Question: I have codes that allow me to perform a fairly complicated task (for me at least):
'''
import csv
import os.path
#open files + readlines
with open("C:/Users/Ivan Wong/Desktop/Placement/Lists of targets/Mouse/UCSC to Ensembl.csv", "r") as f:
reader = csv.reader(f, delimiter = ',')
#find files with the name in 1st row
for row in reader:
graph_filename = os.path.join("C:/Python27/Scripts/My scripts/Top targets",row[0]+"_nt_counts.txt.png")
if os.path.exists(graph_filename):
y = row[0]+'_nt_counts.txt'
r = open('C:/Users/Ivan Wong/Desktop/Placement/fp_mesc_nochx/'+y, 'r')
k = r.readlines()
r.close
del k[:1]
k = map(lambda s: s.strip(), k)
interger = map(int, k)
import itertools
#adding the numbers for every 3 rows
def grouper(n, iterable, fillvalue=None):
"grouper(3, 'ABCDEFG', 'x') --> ABC DEF Gxx"
args = [iter(iterable)] * n
return itertools.izip_longest(*args, fillvalue=fillvalue)
result = map(sum, grouper(3, interger, 0))
e = row[0]
print e
cDNA = open('C:/Users/Ivan Wong/Desktop/Placement/Downloaded seq/Mouse/MOUSE_mRNAs.txt', 'r')
seq = cDNA.readlines()
# get all lines that have a gene name
lineNum = 0;
lineGenes = []
for line in seq:
lineNum = lineNum +1
if '>' in line:
lineGenes.append(str(lineNum))
if '>'+e in line:
lineBegin = lineNum
cDNA.close
# which gene is this
index1 = lineGenes.index(str(lineBegin))
lineEnd = lineGenes[index1+1]
# linebegin and lineEnd now give you, where to look for your sequence, all that
# you have to do is to read the lines between lineBegin and lineEnd in the file
# and make it into a single string.
lineEnd = lineGenes[index1+1]
Lastline = int(lineEnd) -1
# in your code you have already made a list with all the lines (q), first delete
#
and other symbols, then combine all lines into a big string of nucleotides (like this)
qq = seq[lineBegin:Lastline]
qq = map(lambda s: s.strip(), qq)
string = ''
for i in range(len(qq)):
string = string + qq[i]
# now you want to get a list of triplets, again you can use the for loop:
# first get the length of the string
lenString = len(string);
# this is your list codons
listCodon = []
for i in range(0,lenString/3):
listCodon.append(string[0+i*3:3+i*3])
proper_result = '
'.join('%s, %s' % (nr, codon) for nr, codon in zip(result, listCodon))
with open(e+'.csv','wb') as outfile:
outfile.writelines(proper_result)
'''
These codes read a file from a .csv, identifying from a folder with files having the same name, if they exist then it goes on to process some data and write them into a .csv
with them, my outfiles now looks like this
It looks completely fine but with one problem, I know from my data (I checked it in different ways) that the 2nd columns should be longer than what I have got. I think it is because the codes are writing the files when BOTH result(the number) and listCodon(the letters) are existed, therefore I am missing something. How can I fix it?
I tried to print listCodon just before the file is written, and found out the all triplets are still there so I am guessing the problem is within here:
'''
proper_result = '
'.join('%s, %s' % (nr, codon) for nr, codon in zip(result, listCodon))
'''
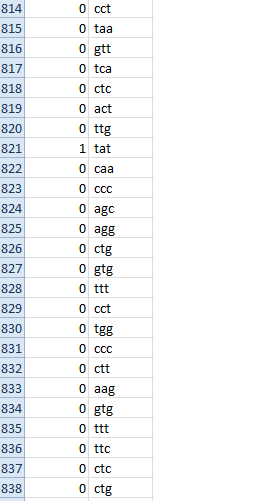
Answer: <URL>:
> The returned list is truncated in length to the length of the shortest argument sequence.
If you want to pad the shorter iterables to the length of the longest, use <URL>.